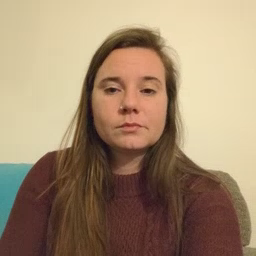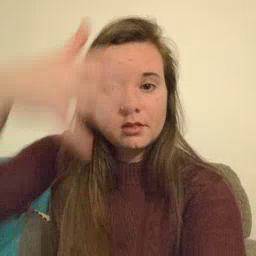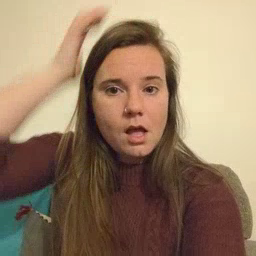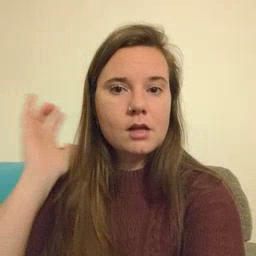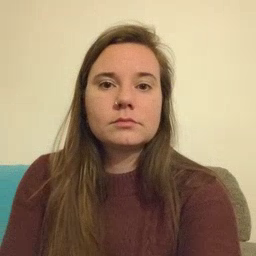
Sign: lion